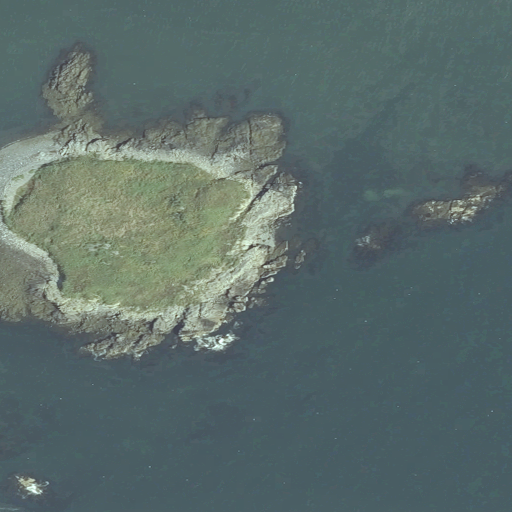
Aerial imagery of island in Maine named Ballast Island containing open water, herbaceous wetlands, grassland, and barren land